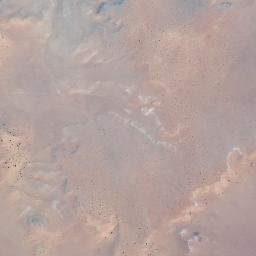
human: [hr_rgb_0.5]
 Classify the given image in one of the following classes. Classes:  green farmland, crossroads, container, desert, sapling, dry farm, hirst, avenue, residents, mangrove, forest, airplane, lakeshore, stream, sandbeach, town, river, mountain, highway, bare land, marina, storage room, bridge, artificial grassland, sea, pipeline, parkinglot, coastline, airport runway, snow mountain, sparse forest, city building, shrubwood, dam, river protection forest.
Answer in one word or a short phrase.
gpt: desert